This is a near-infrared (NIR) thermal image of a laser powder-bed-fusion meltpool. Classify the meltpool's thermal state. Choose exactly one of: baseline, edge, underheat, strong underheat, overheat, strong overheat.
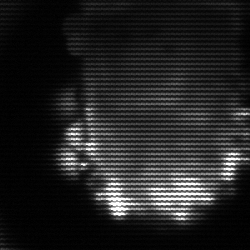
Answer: baseline